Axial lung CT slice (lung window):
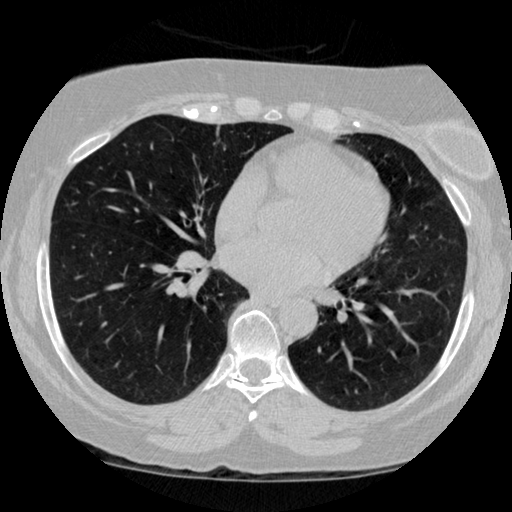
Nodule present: no